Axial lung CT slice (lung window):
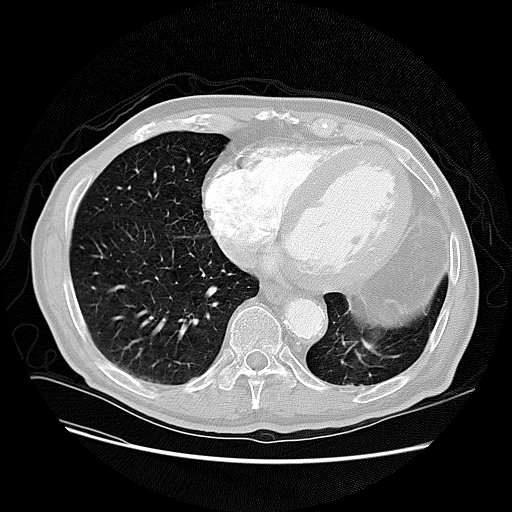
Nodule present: no